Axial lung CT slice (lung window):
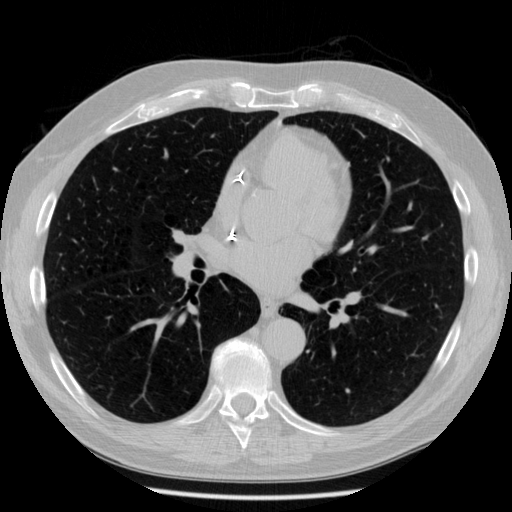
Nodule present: no